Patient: sex M, age 57
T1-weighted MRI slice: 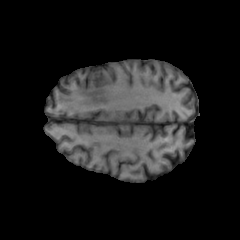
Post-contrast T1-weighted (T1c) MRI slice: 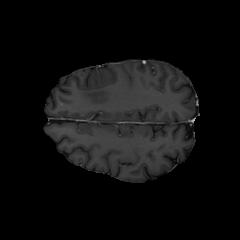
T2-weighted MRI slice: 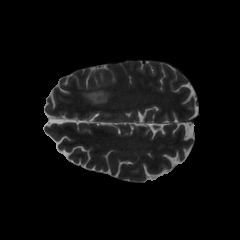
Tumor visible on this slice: yes
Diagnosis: Glioblastoma, IDH-wildtype
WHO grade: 4